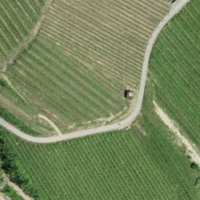
EUNIS habitat code: 40
Species observed at this site:
Clinopodium vulgare
Salvia glutinosa
Tanacetum vulgare